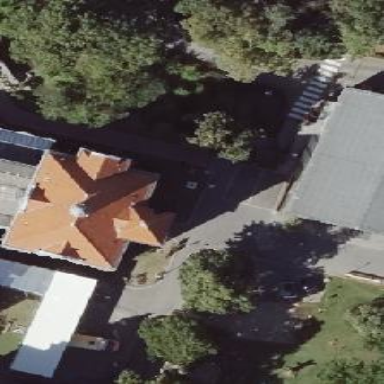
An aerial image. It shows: Hospital building.